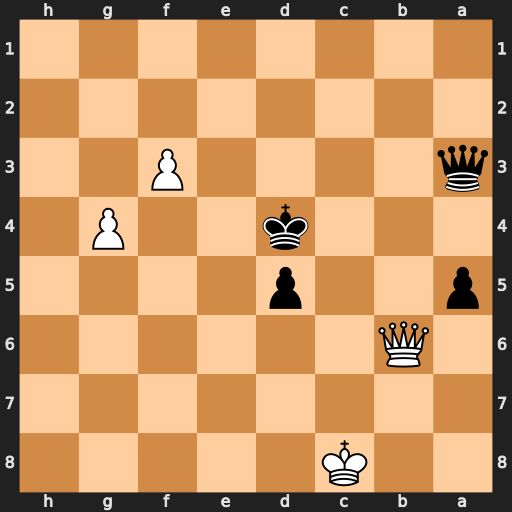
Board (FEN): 2K5/8/1Q6/p2p4/3k2P1/q4P2/8/8
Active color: b
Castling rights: -
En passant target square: -
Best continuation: Qc5+ Qxc5+ Kxc5 g5 Kd6